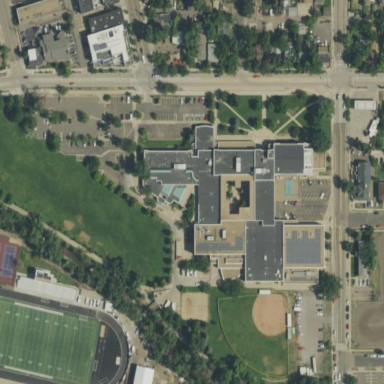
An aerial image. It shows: School building.